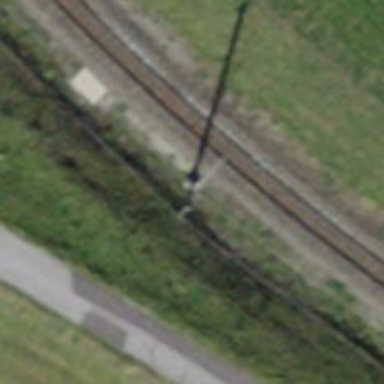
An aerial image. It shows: Power pole.